Question: I need to return records on a table and my result set needs to contain a comma separated list.
I have attached an image of the 3 tables. I need to do a select that returns the record in the first table and include the last of AwardFocusName that exist in the 3rd table in the screenshot.
So my result set would return one record and include the list of AwardFocusNames in it (comma separated).

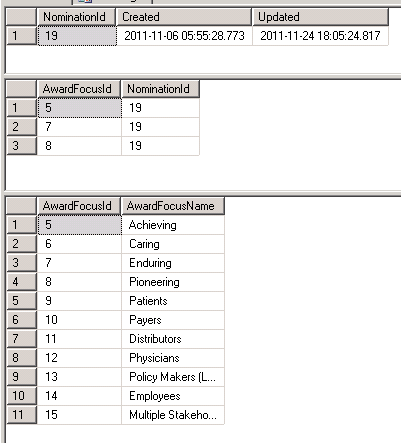
Answer: Here's a trick I've used in the past to do similar things. Use <URL> function.
Note that the 2 is used to chop off the leading comma that the subselect adds to the first item, and <PHONE> is chosen as a large number to mean "all of the rest of the string".